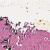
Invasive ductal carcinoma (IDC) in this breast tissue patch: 0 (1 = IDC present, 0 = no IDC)